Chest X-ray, PA view. Patient: 32 years old, sex F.
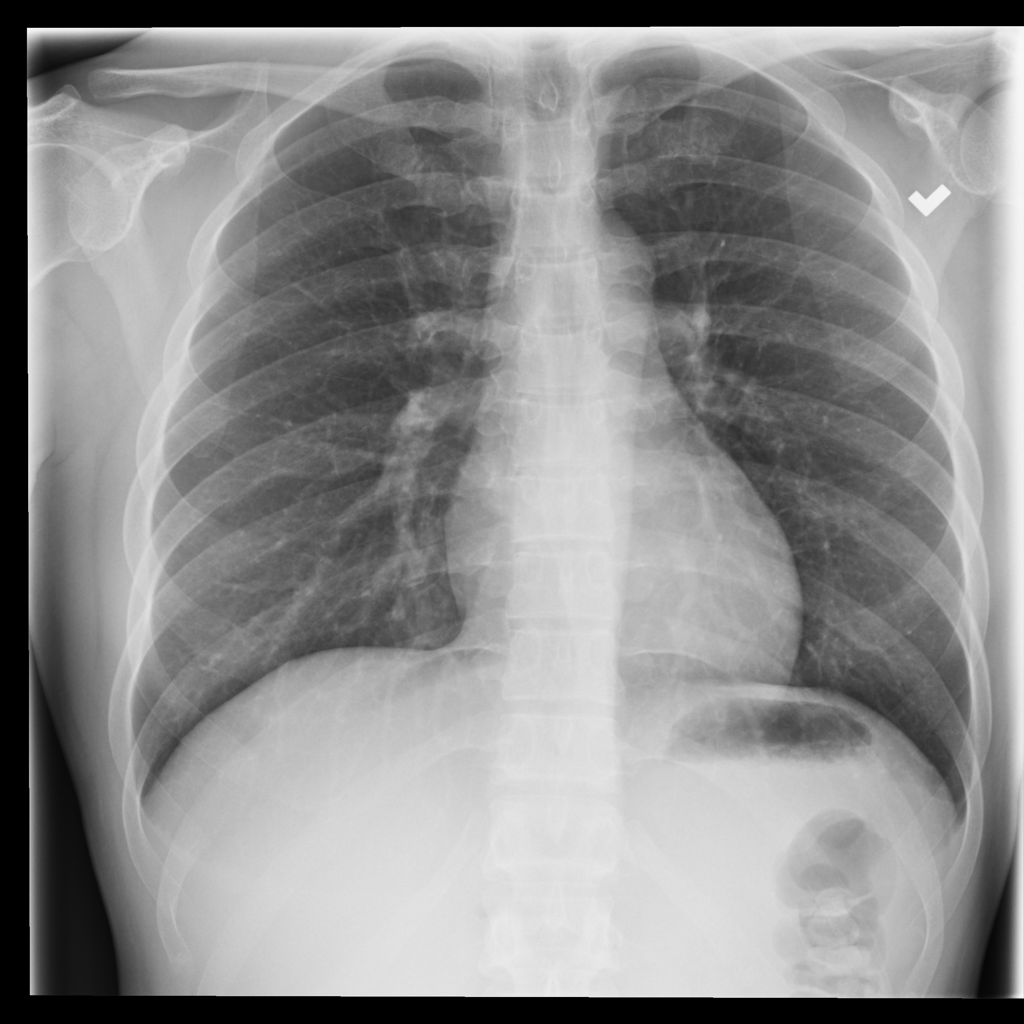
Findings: No Finding